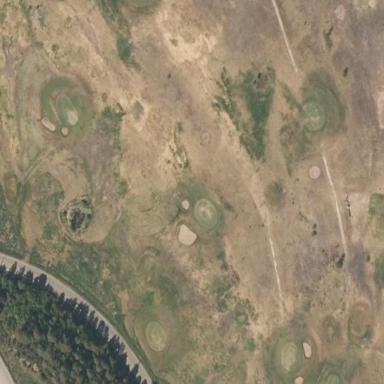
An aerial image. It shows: Golf course surrounded by greenery.